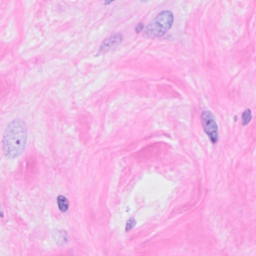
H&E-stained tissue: Breast